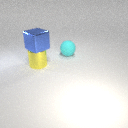
large blue metal cube above large yellow metal cylinder